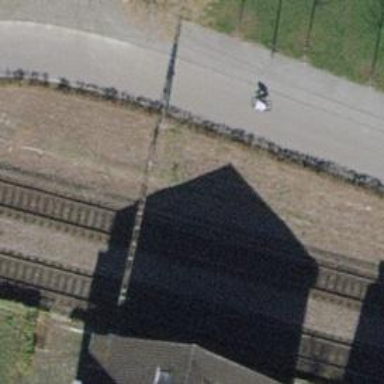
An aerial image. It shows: Solitary milestone along the railway.